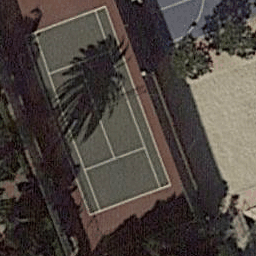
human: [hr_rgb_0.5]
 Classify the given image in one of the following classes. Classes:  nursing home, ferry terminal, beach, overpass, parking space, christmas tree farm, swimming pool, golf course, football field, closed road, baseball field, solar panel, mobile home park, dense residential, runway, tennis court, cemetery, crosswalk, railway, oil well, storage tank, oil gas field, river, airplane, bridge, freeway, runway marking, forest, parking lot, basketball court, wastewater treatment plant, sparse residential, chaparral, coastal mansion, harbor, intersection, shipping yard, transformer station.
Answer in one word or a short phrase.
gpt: tennis court